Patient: sex M, age 26
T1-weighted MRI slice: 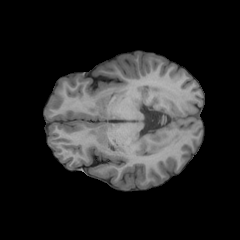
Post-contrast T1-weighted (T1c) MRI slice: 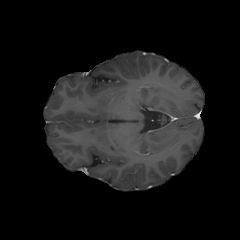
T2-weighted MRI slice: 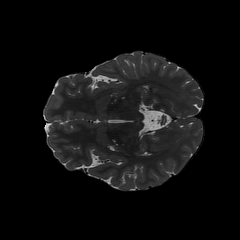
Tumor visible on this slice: no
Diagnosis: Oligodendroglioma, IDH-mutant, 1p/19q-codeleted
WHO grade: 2